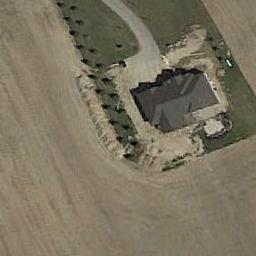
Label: sparse_residential